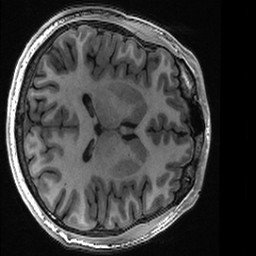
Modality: T1w
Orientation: axial